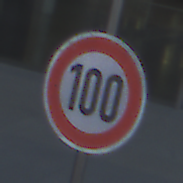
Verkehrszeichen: Geschwindigkeit100
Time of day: SunriseSunset
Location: Outdoor (Urban)
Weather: PartlyCloudy
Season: NotSpecified
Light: Natural